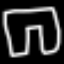
Label: pants